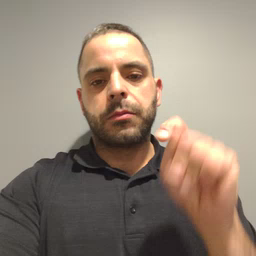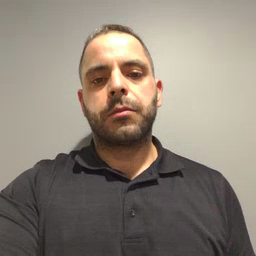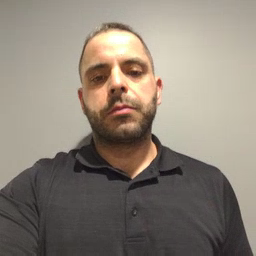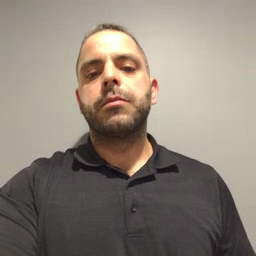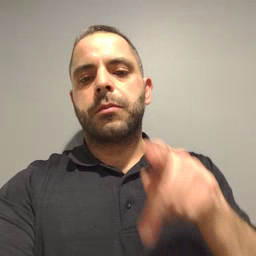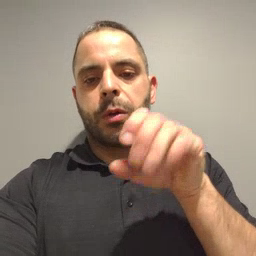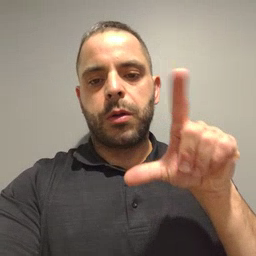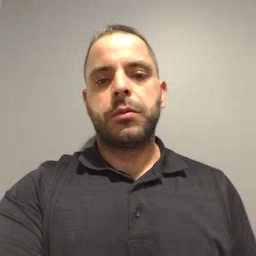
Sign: pool